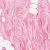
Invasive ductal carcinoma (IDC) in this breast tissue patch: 0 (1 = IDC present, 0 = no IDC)